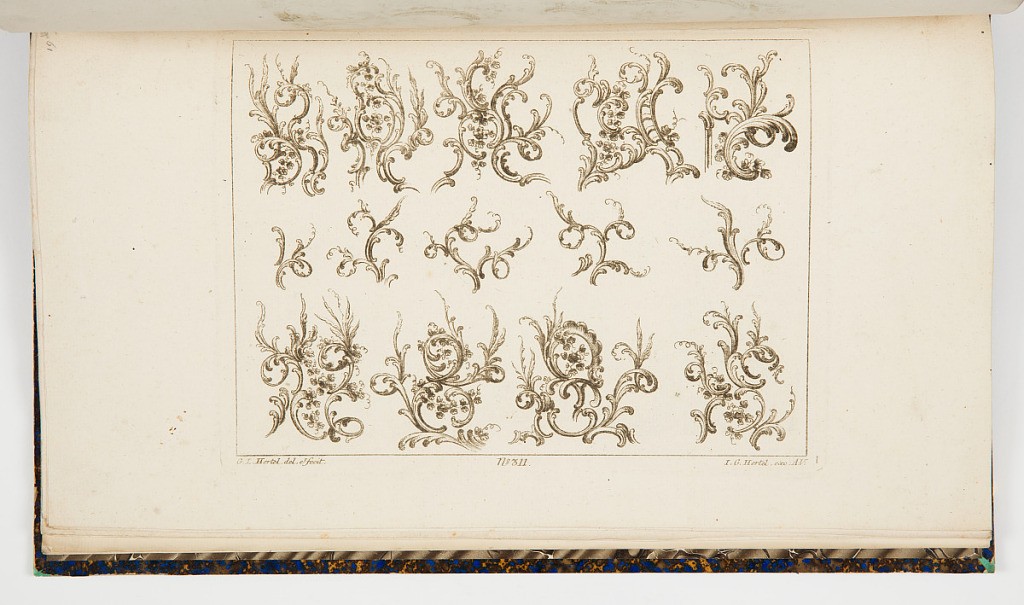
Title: Rocaille Rinceaux Designs
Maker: Georg Leopold Hertel, German, active ca. 1780
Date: mid- 18th century
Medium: Etching on off-white paper
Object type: Print
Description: Sheet of variations of rocaille rinceaux. The plate is signed and numbered.